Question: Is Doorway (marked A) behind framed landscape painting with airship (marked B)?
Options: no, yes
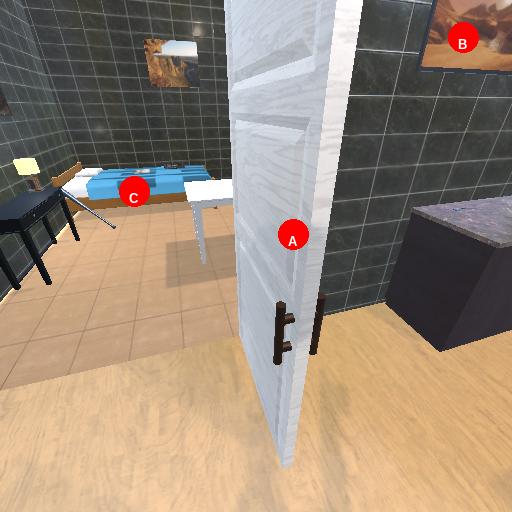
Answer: no